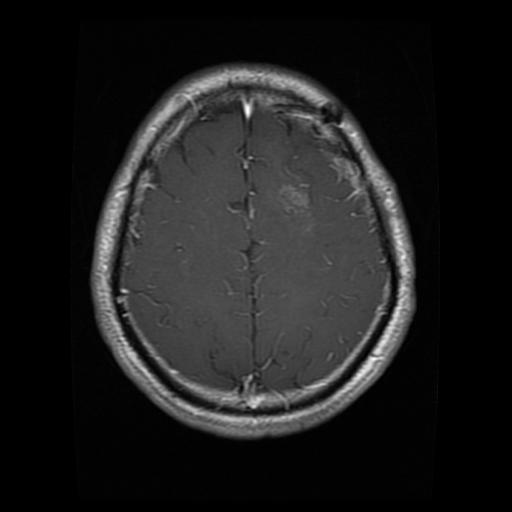
Label: glioma